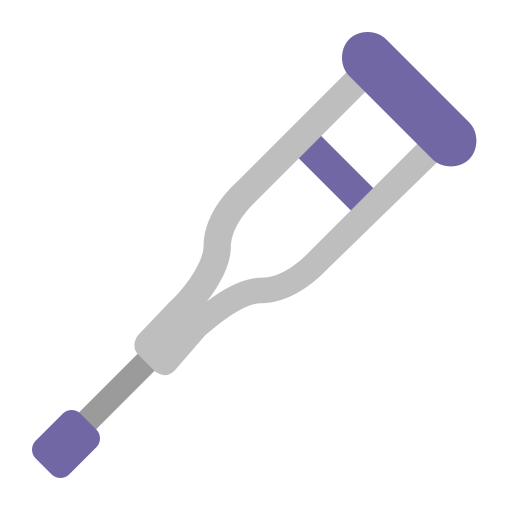
crutch flat